Question: I updated my web app to use UTF-8 instead of ANSI.
I did the following measures to define charset:
'''
mysql_set_charset("utf8"); // PHP
<meta http-equiv="Content-Type" content="text/html; charset=utf-8"> // HTML
utf8_general_ci // In MySQL
'''
I also edited the CKEditor config to remove htmlentities because I need the correct character (i.e. 'e' and not '&eacute;') for MySQL fulltext search.
'''
config.entities = false;
config.entities_latin = false;
'''
In the database (phpMyAdmin view) and on normal text fields output (HTML, '<input>' or '<textarea>'), everything looks fine (I see 'e', not '&eacute;', not 'e', yay).
However, CKEditor has some trouble with the encoding. See attached image for the same field taken from the database, displayed in a textarea, then in a textarea repalced by CKEditor:

This seems to be in the CKEditor JavaScript code (probably a fixed charset), but I can't find it in the config. Again, since the 'e' displays correctly in normal HTML (real UTF-8 'e', not '&eacute;' nor 'e'), I'm quite sure it's not the PHP/MySQL query that's wrong (but I might be mistaken).
EDIT: This seems like a symptom of applying 'htmlentities', which by default is encoded in Latin-1, on UTF-8 text. There is either a possibility of using 'htmlspecialchars' or to specify the charset ("utf-8"), but I don't know .
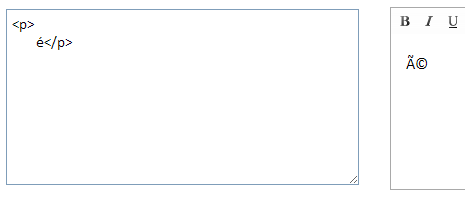
Answer: It was my approach that was wrong, not CKEditor's. Was looking in the wrong file and missed the UTF-8 encoding on a 'htmlspecialchars'.